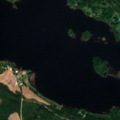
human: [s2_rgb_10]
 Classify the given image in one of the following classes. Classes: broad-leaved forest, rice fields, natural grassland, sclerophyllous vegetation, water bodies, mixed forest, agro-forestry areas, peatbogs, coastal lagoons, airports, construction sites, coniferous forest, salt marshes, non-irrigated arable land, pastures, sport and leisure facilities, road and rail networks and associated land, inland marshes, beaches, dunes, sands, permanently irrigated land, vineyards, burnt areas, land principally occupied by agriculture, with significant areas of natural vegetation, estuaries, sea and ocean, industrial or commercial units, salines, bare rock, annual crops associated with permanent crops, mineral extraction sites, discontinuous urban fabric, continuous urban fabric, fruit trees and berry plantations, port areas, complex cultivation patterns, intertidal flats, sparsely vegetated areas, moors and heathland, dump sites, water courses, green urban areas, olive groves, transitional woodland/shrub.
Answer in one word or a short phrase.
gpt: coniferous forest, mixed forest, water bodies